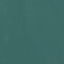
Label: SeaLake